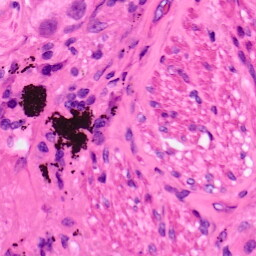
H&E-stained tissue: Lung